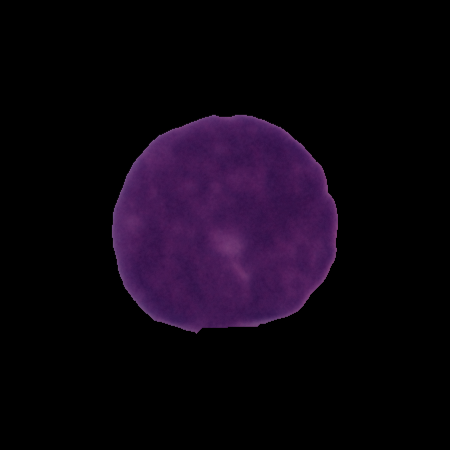
Label: cancer